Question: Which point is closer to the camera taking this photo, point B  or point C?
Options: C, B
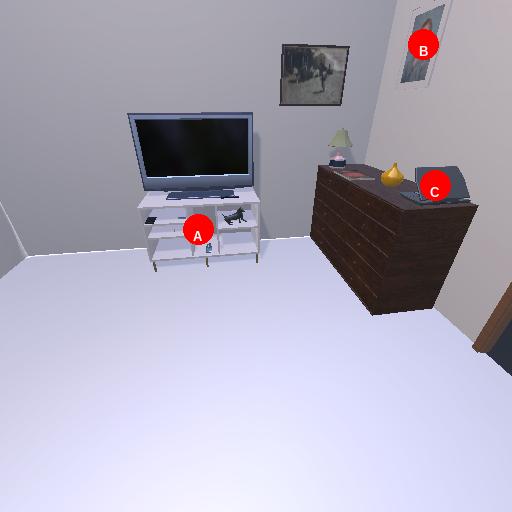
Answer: C